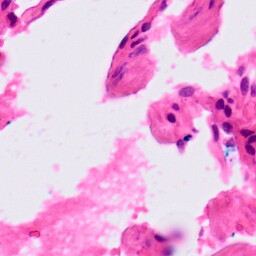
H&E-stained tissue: Lung